Question: I was wondering if there was a way to customize these alerts in bootstrap?
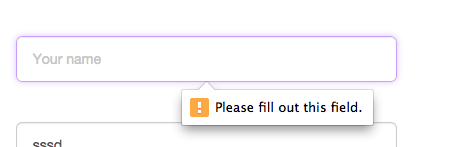
Answer: They are browser based. If can create your own if toy really want